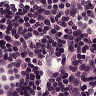
Metastatic tissue present: no